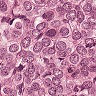
Metastatic tissue present: yes